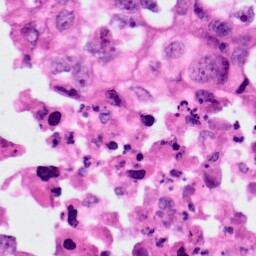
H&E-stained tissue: Lung